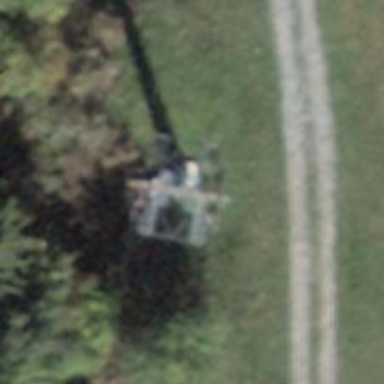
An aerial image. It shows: Pylon used for aerialway.